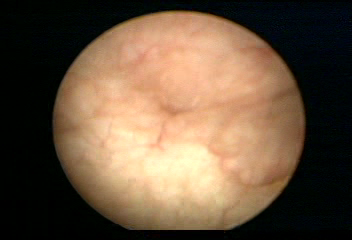
Modality: WLC
Class: Normal mucosa
Bladder cancer association: No